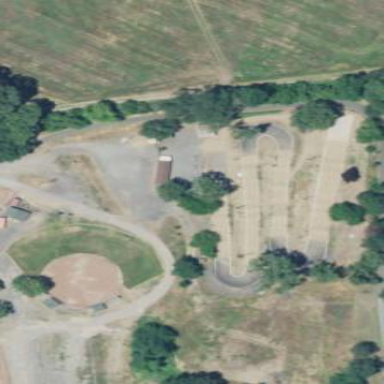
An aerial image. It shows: Cycling track for leisure and sports activities.